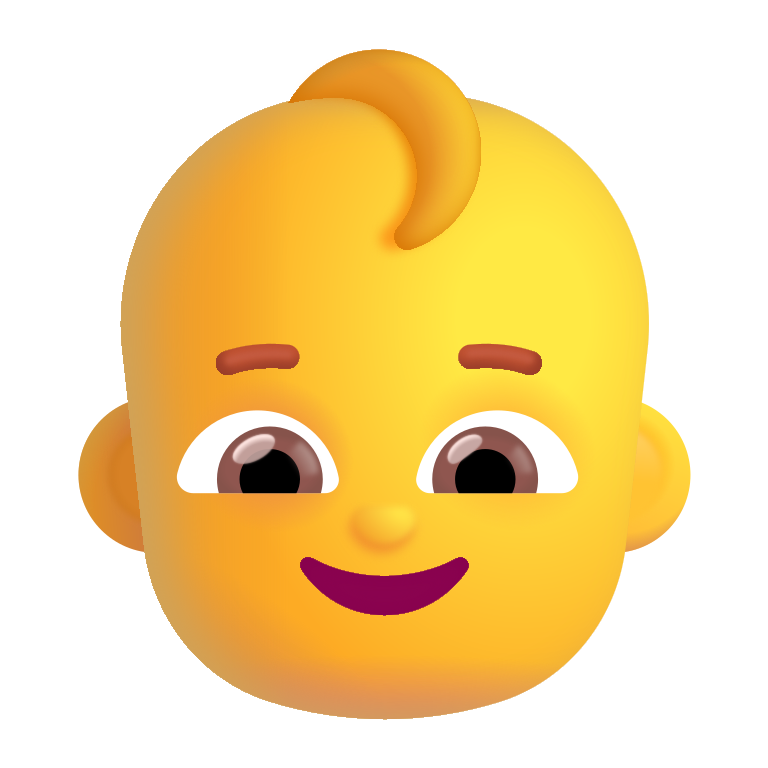
baby color default